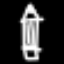
Label: pencil